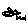
Label: bird